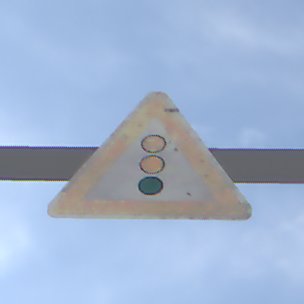
Verkehrszeichen: Lichtzeichenanlage
Umgebung: Outdoor, Special
Tageszeit: MorningAfternoon
Wetter: PartlyCloudy
Licht: Natural
Jahreszeit: NotSpecified
Kontrast: HighContrast